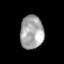
Tissue: prostate
Cell type: T cells
Senescence score: 0.2869
Nuclear area (px): 760
Mean DAPI intensity: 167.095